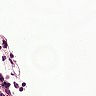
Metastatic tissue present: no